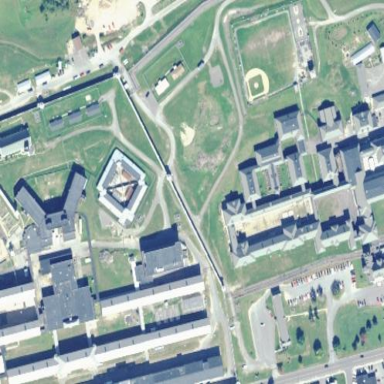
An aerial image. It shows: Prison.